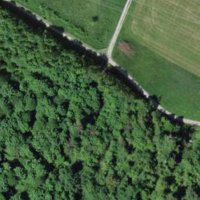
EUNIS habitat code: 44
Species observed at this site:
Rana temporaria